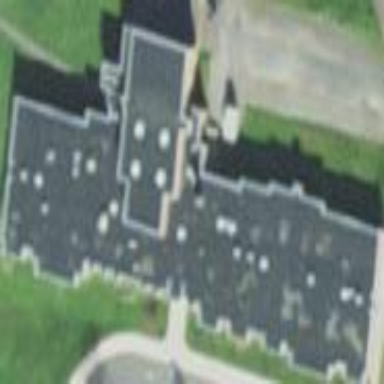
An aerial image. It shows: School building.